Field crop: tomato
Growth stage: 1
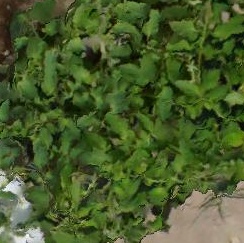
Species: tomato